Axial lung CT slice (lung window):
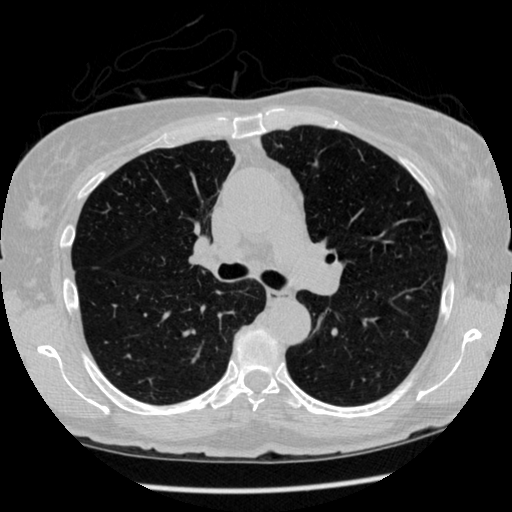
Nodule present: no